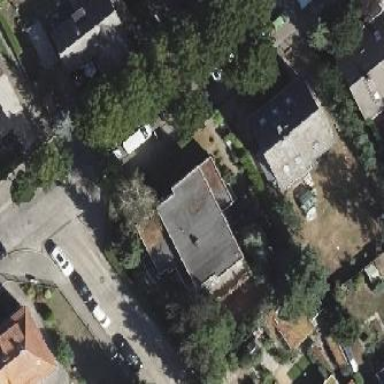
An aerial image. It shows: Flat-roofed apartment building.